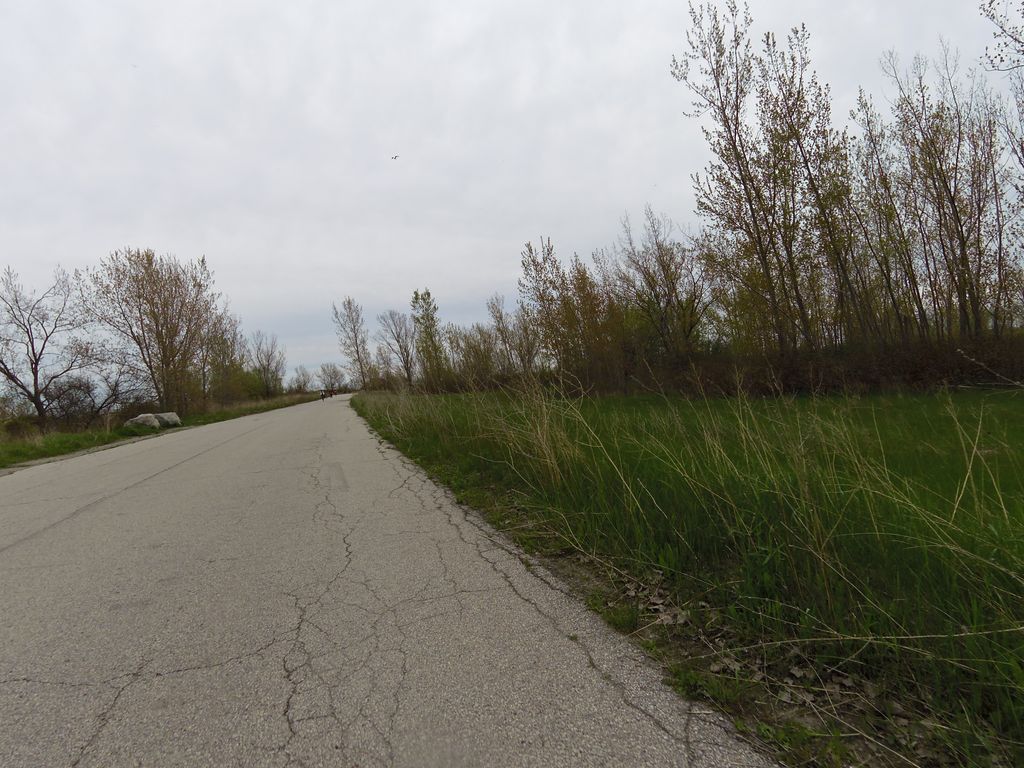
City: toronto